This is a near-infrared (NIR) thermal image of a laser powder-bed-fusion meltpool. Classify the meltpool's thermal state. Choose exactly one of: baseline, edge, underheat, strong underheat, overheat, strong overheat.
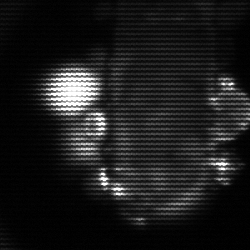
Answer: strong underheat